Field crop: maize
Growth stage: 2
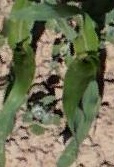
Species: maize